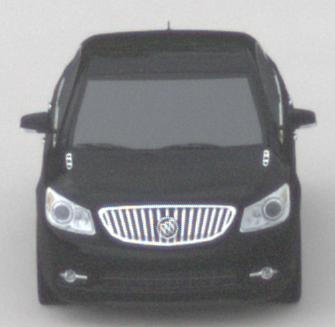
Make: Buick
Model: LaCrosse
Detailed model: Gen. 2
Model produced from: 2009
Model produced until: 2016
Doors: 4
Color: black
Road condition: dry road
Daytime: midday
Contrast: low contrast